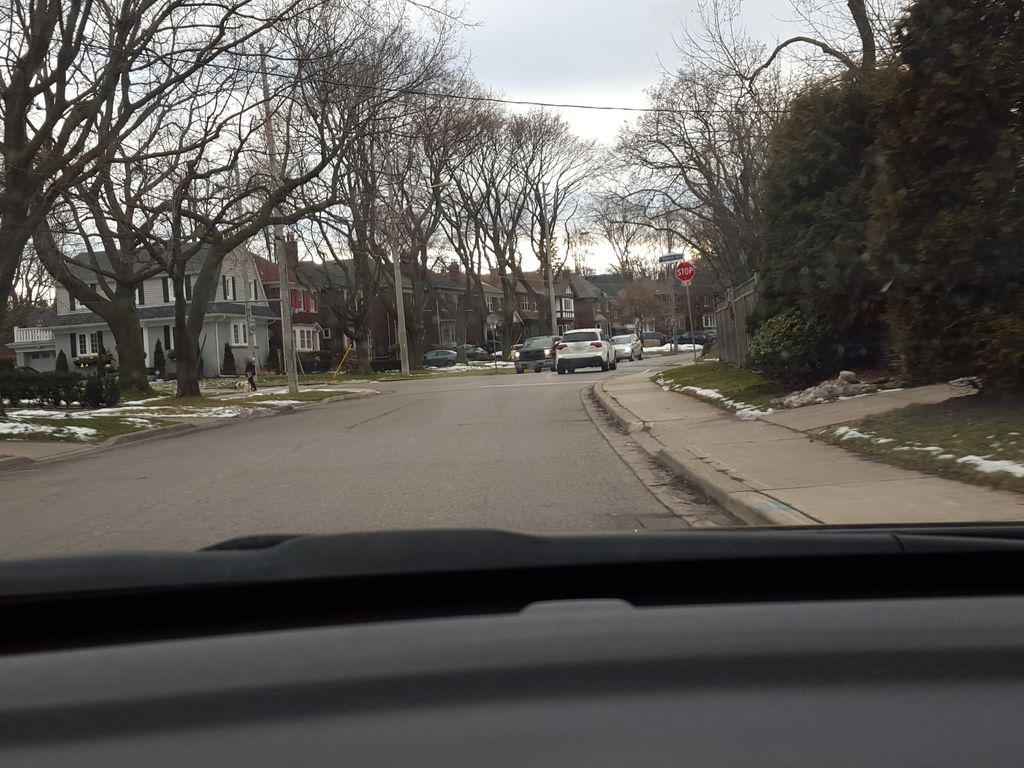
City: toronto